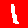
Digit: 1